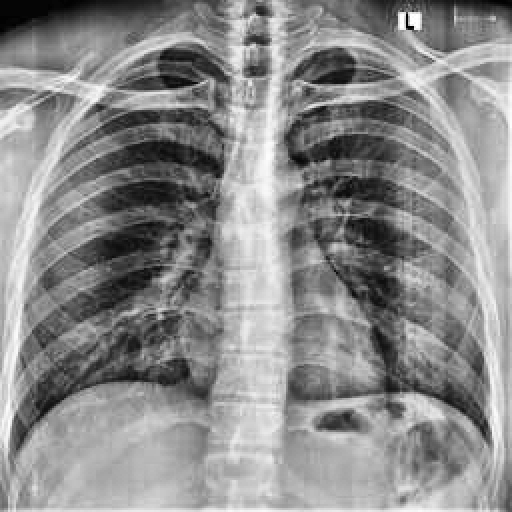
Finding: NORMAL